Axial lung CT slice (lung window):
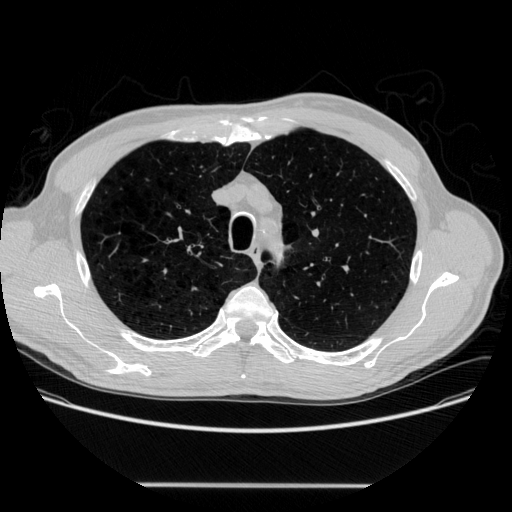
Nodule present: no